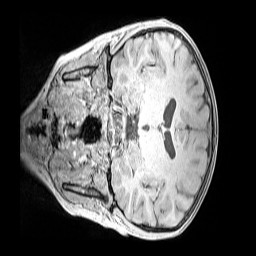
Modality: MP2RAGE
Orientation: coronal
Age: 11
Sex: male
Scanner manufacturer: siemens
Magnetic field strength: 3 T
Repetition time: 4 s
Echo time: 0.00299 s